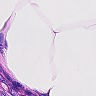
Metastatic tissue present: no